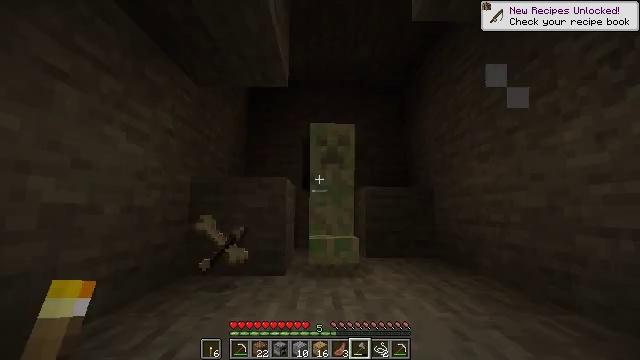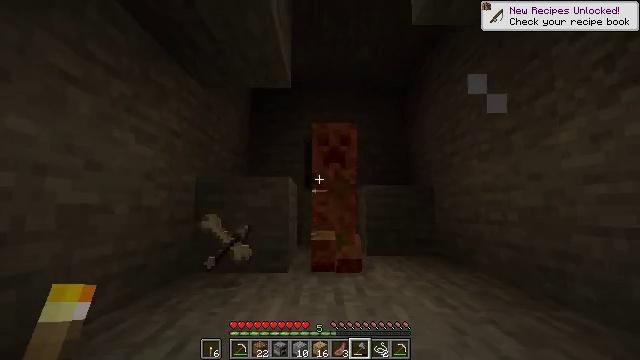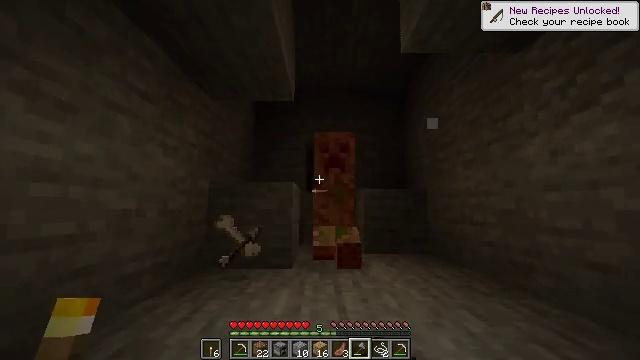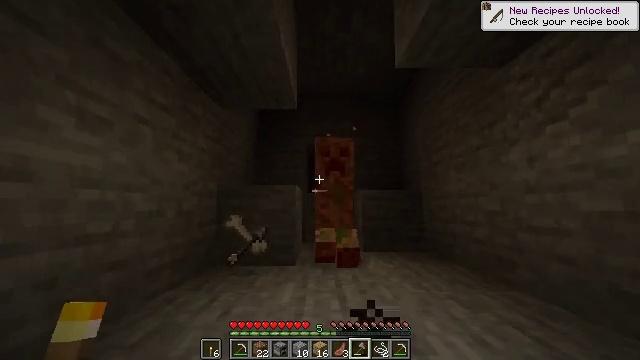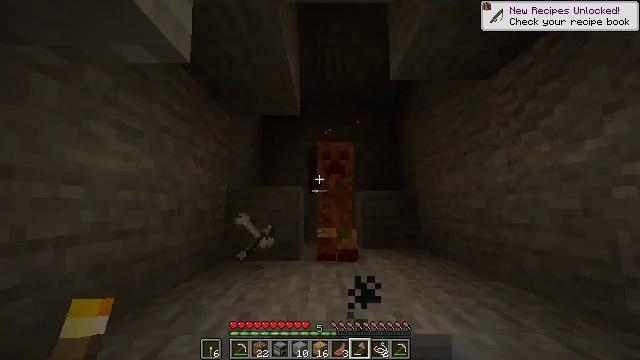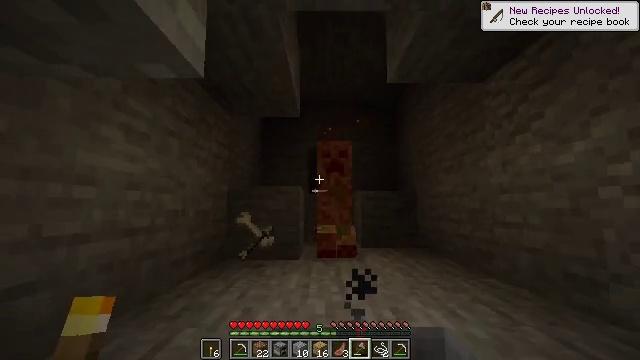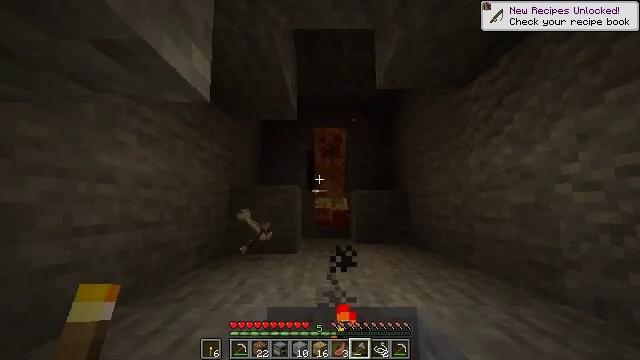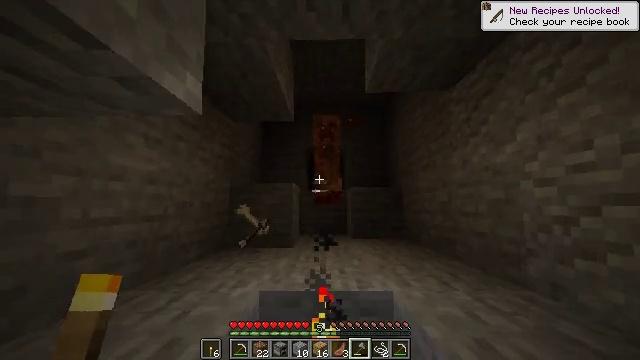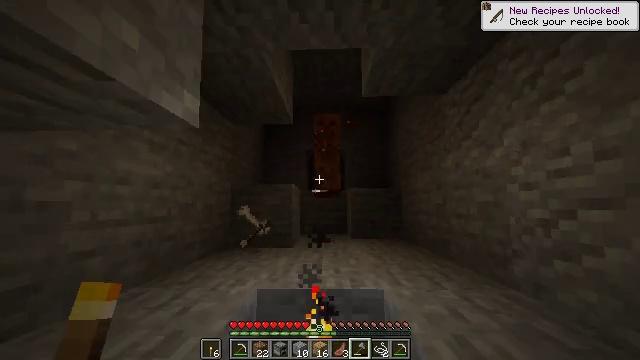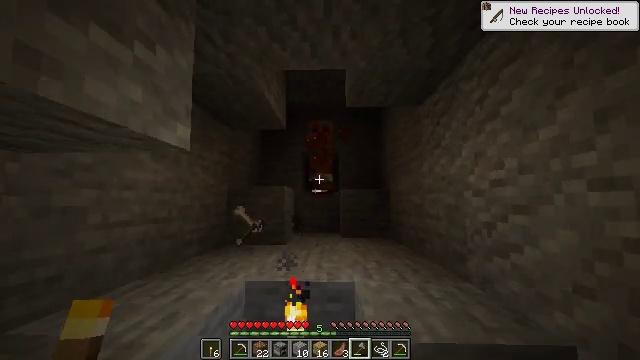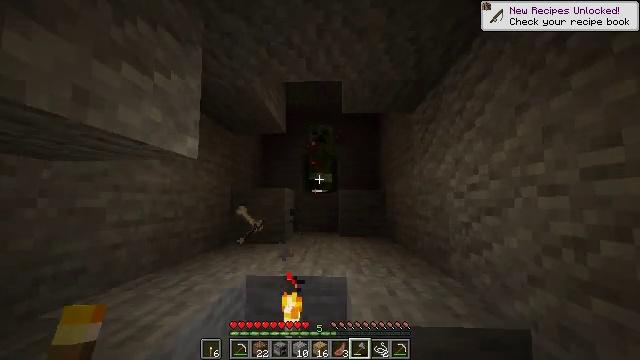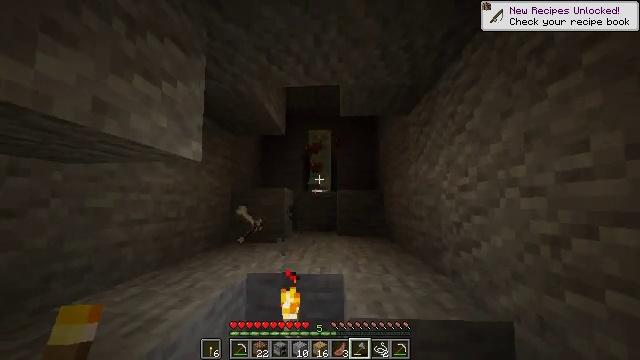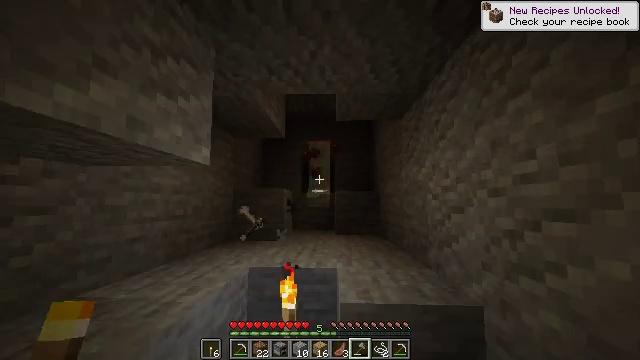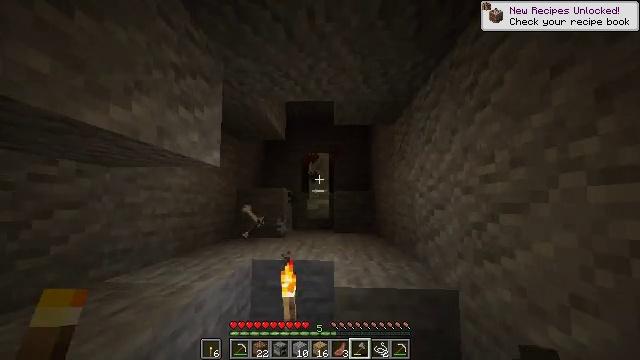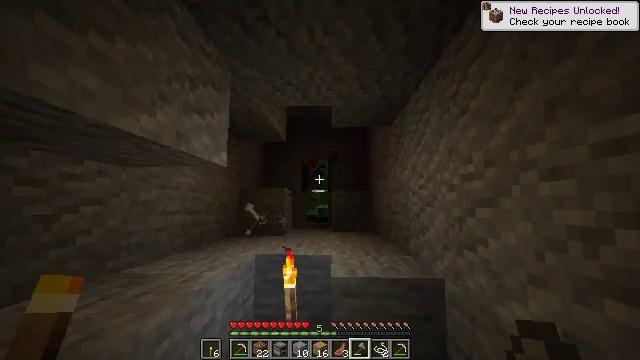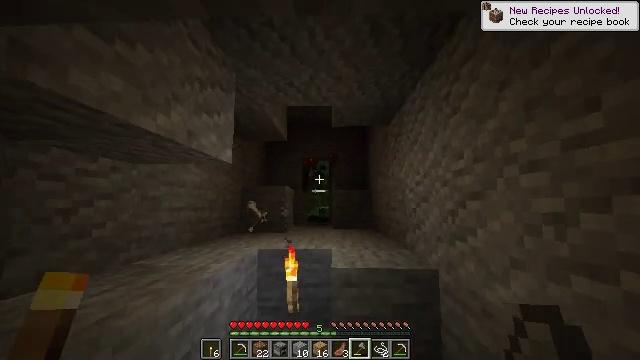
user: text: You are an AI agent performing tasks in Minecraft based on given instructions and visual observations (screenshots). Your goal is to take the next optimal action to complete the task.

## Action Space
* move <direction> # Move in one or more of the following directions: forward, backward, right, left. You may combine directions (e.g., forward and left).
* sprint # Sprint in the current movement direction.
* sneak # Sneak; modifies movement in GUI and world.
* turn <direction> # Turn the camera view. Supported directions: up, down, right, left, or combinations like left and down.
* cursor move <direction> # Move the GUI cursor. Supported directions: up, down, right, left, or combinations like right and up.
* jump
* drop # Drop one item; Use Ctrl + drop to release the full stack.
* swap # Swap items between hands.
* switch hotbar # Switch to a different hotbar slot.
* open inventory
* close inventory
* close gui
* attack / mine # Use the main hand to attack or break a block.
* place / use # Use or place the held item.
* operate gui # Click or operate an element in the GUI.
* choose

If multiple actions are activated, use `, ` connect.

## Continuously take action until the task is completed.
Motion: motion action
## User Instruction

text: Kill mobs.
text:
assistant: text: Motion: move back
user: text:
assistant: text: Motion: move back
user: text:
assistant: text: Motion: move back
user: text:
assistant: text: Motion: move back
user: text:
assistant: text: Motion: move back and move right
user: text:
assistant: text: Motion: move back and move right
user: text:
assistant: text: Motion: move back and move right
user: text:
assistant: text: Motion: move back and move right
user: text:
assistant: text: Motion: move back
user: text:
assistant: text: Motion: move back
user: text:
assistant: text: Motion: move back
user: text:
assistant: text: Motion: move back
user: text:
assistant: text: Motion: move back
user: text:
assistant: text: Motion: move back
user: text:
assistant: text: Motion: no_op
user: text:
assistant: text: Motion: move back
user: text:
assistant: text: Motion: move back
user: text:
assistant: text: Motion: move back
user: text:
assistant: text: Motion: no_op
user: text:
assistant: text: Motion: no_op
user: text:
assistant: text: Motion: no_op
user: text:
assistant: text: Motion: no_op
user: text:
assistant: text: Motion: no_op
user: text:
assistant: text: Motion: no_op
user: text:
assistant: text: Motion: no_op
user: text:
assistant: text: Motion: no_op
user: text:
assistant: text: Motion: no_op
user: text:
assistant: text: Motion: no_op
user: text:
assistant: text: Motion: no_op
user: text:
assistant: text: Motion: no_op